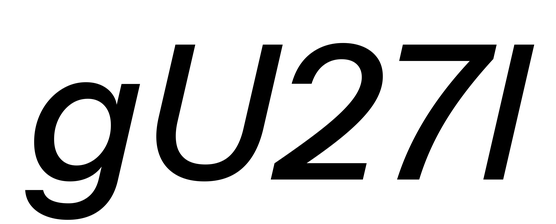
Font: InstrumentSans-Italic_Medium_Italic